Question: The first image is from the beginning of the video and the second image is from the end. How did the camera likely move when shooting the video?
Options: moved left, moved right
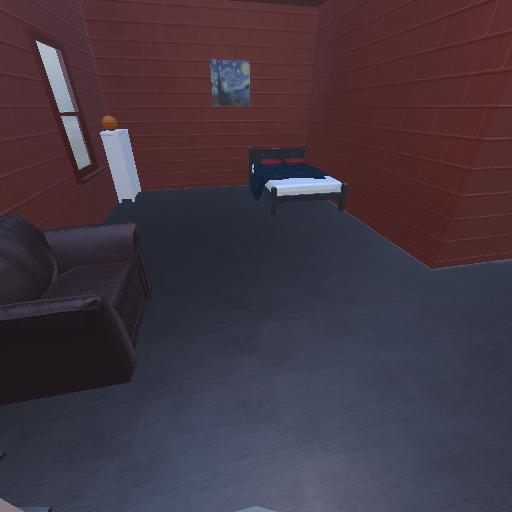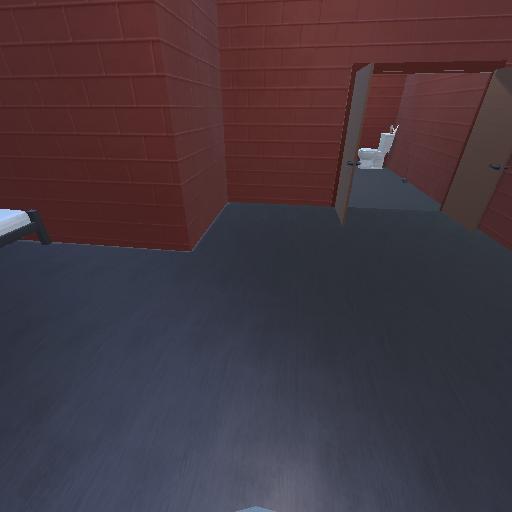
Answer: moved left